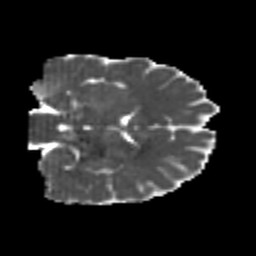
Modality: MD
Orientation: coronal
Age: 21
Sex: male
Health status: healthy
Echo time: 0.074 s